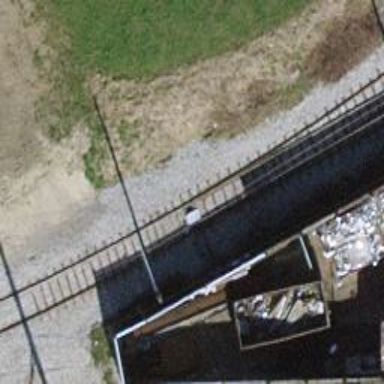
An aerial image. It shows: Railway switch.